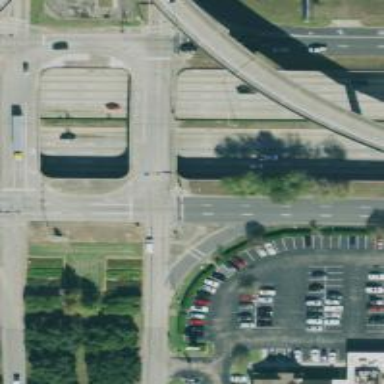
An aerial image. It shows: Asphalt frontage road connected to primary link highway.